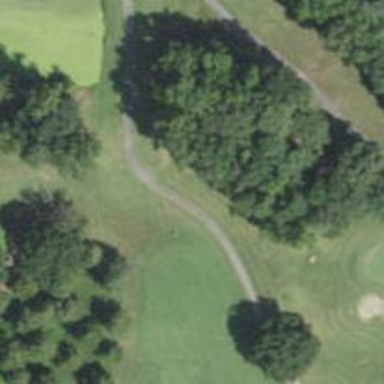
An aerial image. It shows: Golf cartpath that is also road path.